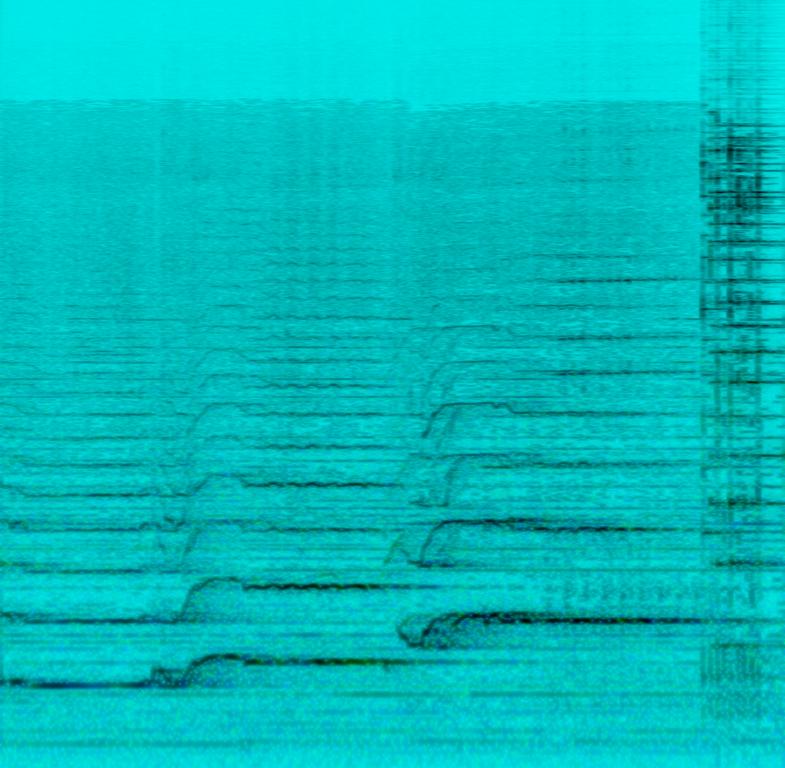
Someone is playing a melody on a zitar along with a shrutibox in the background. At the end male and female voices are chanting in the mid to high range and a percussive sound can be heard. This song may be playing live at a concert while meditating.